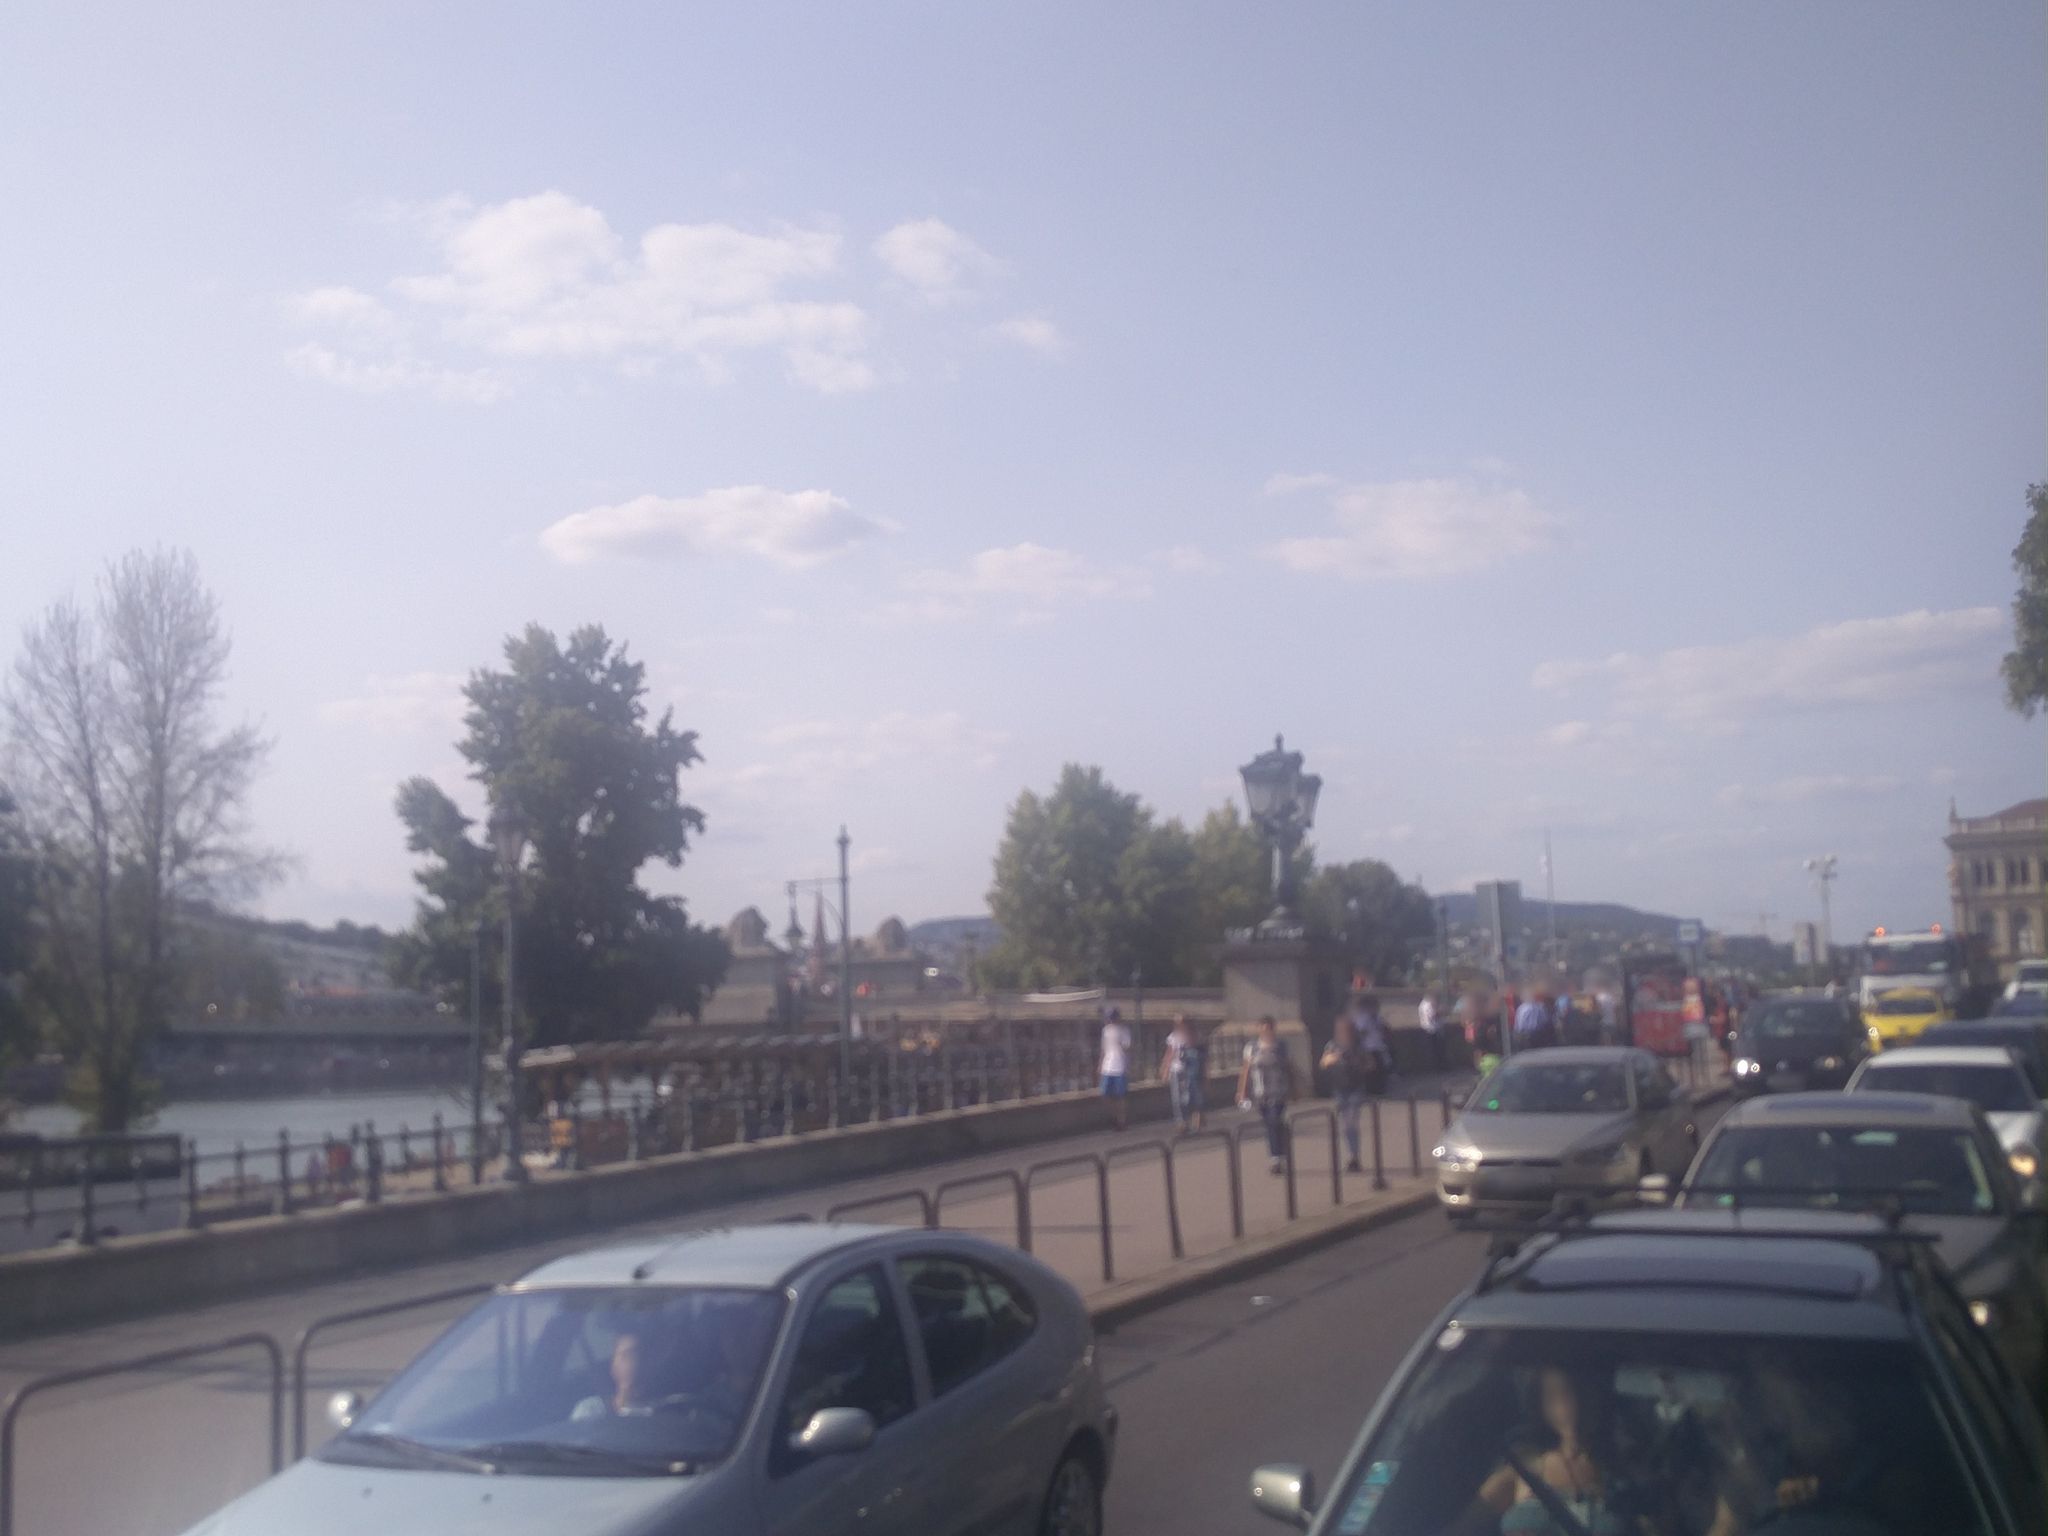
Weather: clear
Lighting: day
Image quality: good
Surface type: driving surface
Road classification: tertiary_link
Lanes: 1
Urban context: urban centre
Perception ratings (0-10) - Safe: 1.74, Lively: 7.5, Beautiful: 5.65, Boring: 0.79, Depressing: 2.63, Wealthy: 5.15